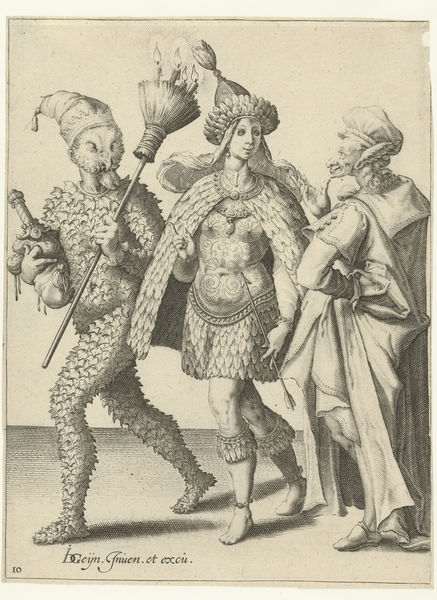
Titel: Drie gemaskerde figuren, één van hen met een bezem waarin kaarsen zijn gestoken
Künstler: Jacob de (II) Gheyn
Standort: Amsterdam
Institution: Rijksmuseum
Schlagwörter: hands, hat, people, old, talking, three, woman, armour, walking, candle, mask, liquor, arrow, strange, costumes, oldman, masque